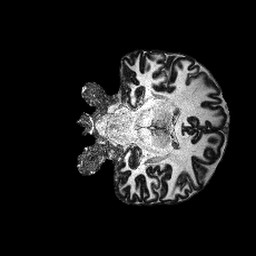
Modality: MP2RAGE
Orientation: coronal